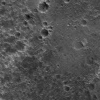
Atmospheric dust classification: not_dusty